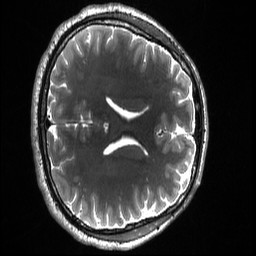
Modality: T2w
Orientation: axial
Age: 29
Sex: male